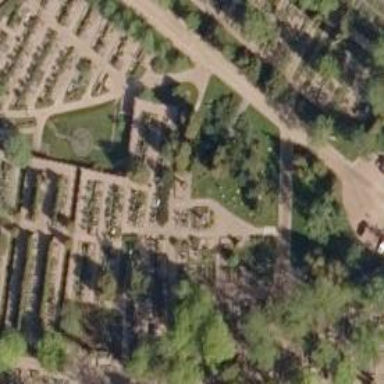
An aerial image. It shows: Historic memorial.